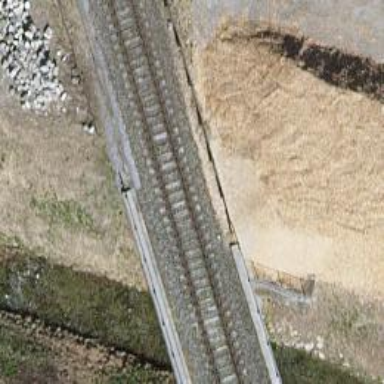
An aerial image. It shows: Bridge with contact line electrification.